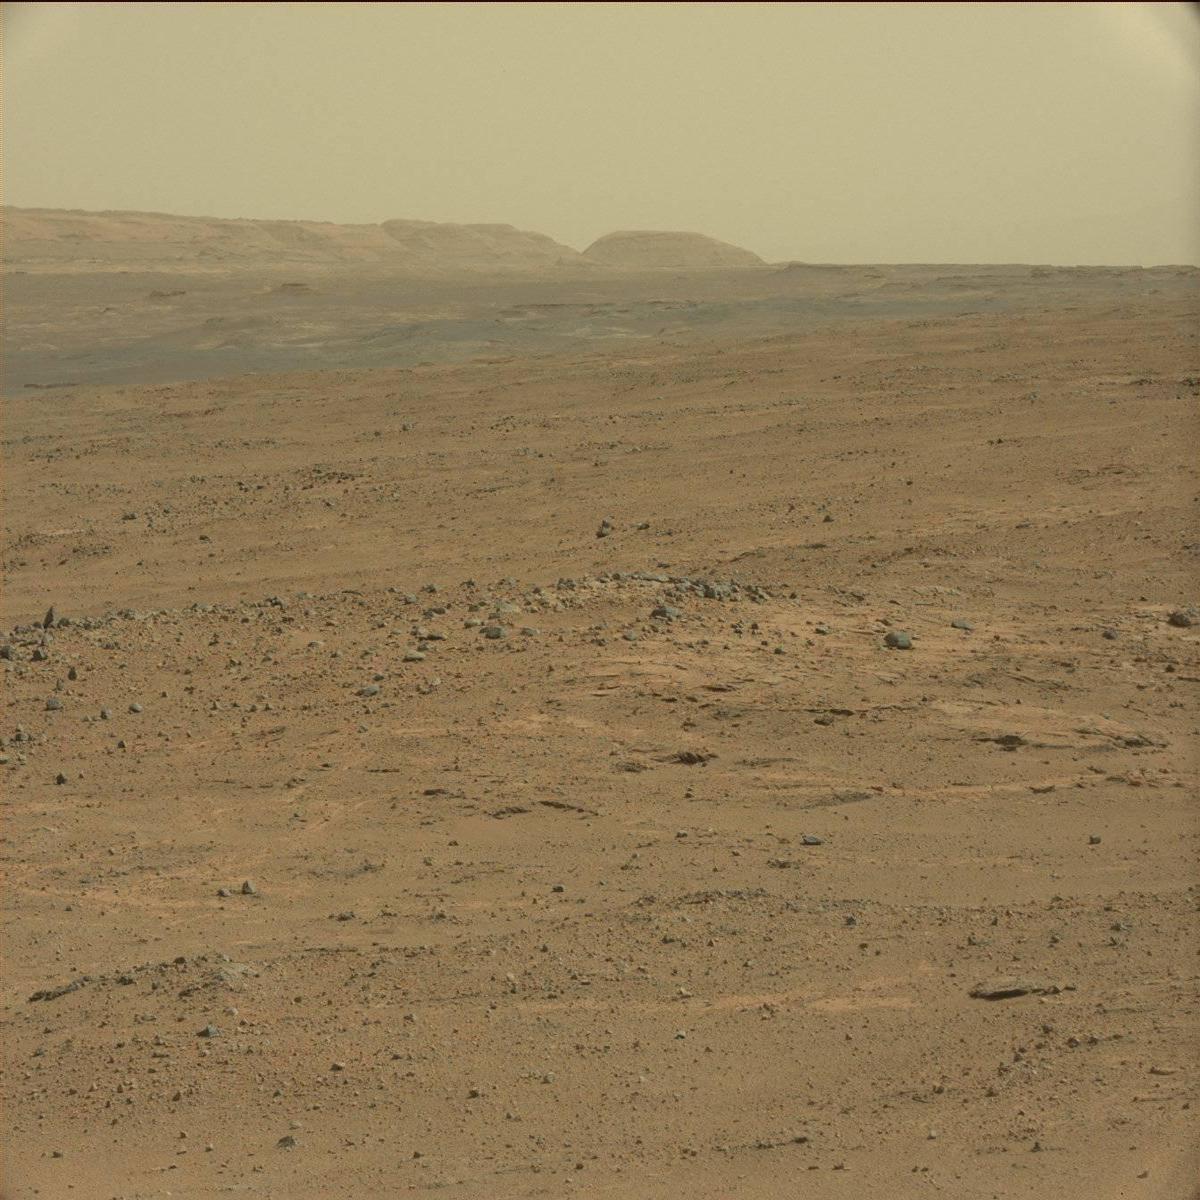
Terrain classes present: Bedrock, Ridge, Rock, Sand / Soil, Sky